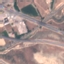
Land use / land cover class: Highway